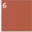
Piece: xx